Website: lowes
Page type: payment
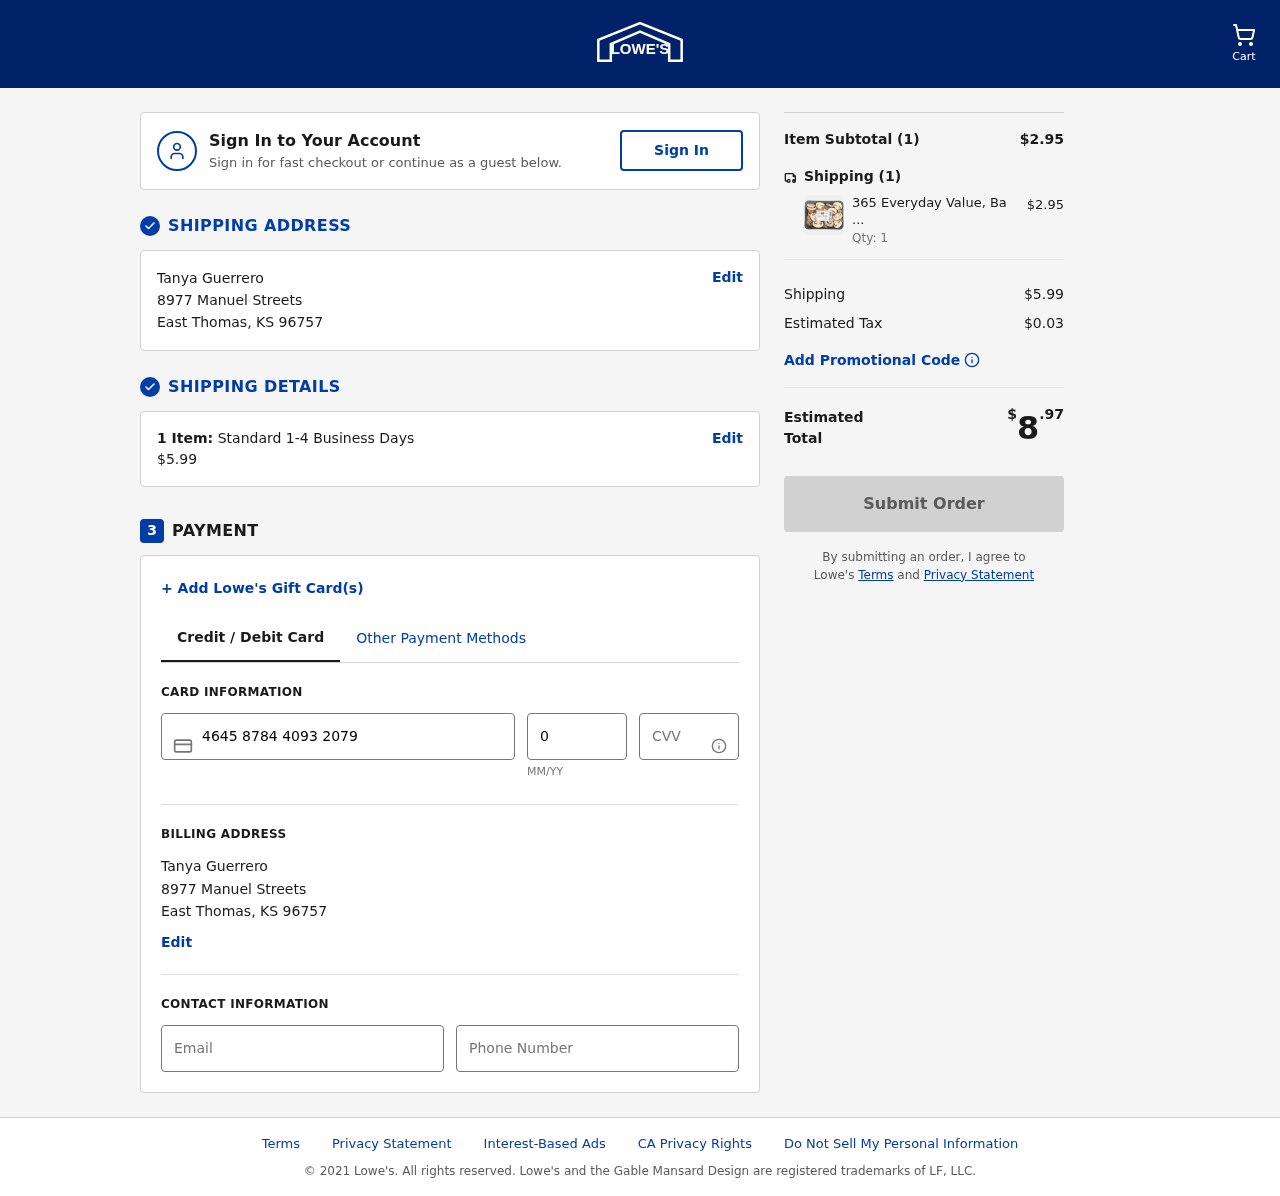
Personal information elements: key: PII_CARD_CVV
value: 220
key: PII_CARD_EXPIRY
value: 08/29
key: PII_CARD_NUMBER
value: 4645 8784 4093 2079
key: PII_CITY
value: East Thomas
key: PII_EMAIL
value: tanya.guerrero@gmail.com
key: PII_FULLNAME
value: Tanya Guerrero
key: PII_PHONE
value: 5675311796
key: PII_POSTCODE
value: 96757
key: PII_STATE_ABBR
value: KS
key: PII_STREET
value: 8977 Manuel Streets
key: PII_FULLNAME2
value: Tanya Guerrero
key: PII_STREET2
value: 8977 Manuel Streets
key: PII_CITY2
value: East Thomas
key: PII_STATE_ABBR2
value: KS
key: PII_POSTCODE2
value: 96757
Product elements: key: PRODUCT1_NAME
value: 365 Everyday Value, Baby Bella Sliced Mushrooms, 8 oz
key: PRODUCT1_PRICE
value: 2.95
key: PRODUCT1_QUANTITY
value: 1
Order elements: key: ORDER_NUM_ITEMS
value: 1
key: ORDER_SHIPPING_COST
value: $5.99
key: ORDER_NUM_ITEMS2
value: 1
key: ORDER_SUBTOTAL
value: $2.95
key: ORDER_NUM_ITEMS3
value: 1
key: ORDER_SHIPPING_COST2
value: $5.99
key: ORDER_TAX
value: $0.03
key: ORDER_TOTAL
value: $8.97